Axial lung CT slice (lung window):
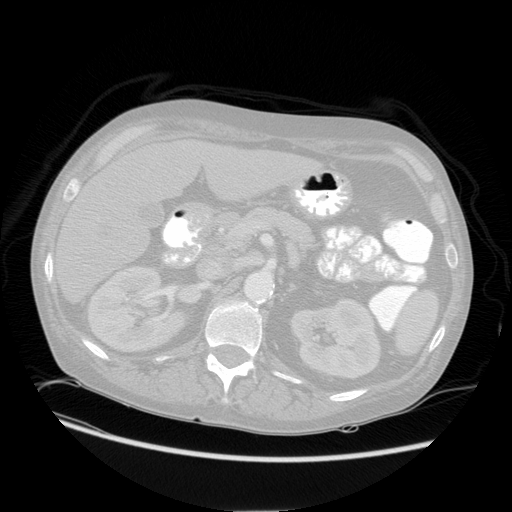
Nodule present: no